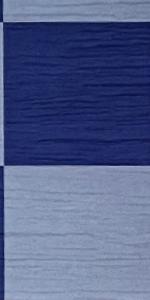
Label: Empty